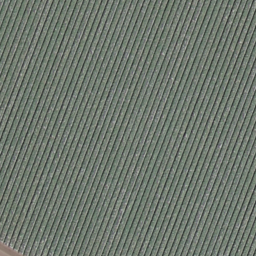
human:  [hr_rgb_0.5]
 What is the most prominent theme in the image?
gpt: farmland